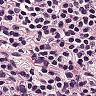
Metastatic tissue present: no